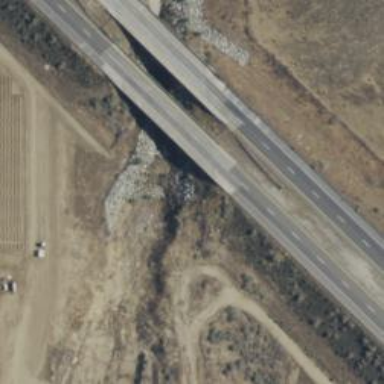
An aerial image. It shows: Viaduct bridge over motorway.